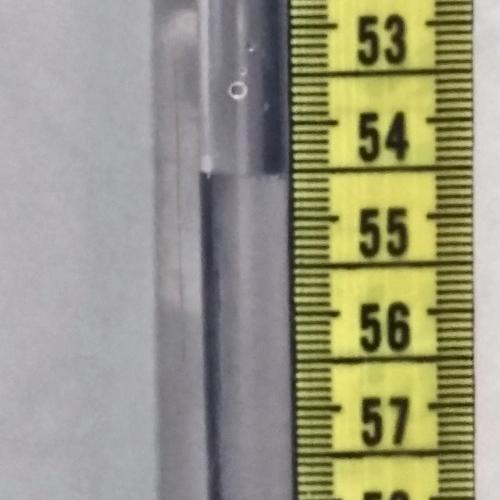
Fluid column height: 54.5 cm